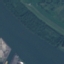
Land use / land cover: River